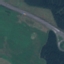
Land use / land cover: Highway